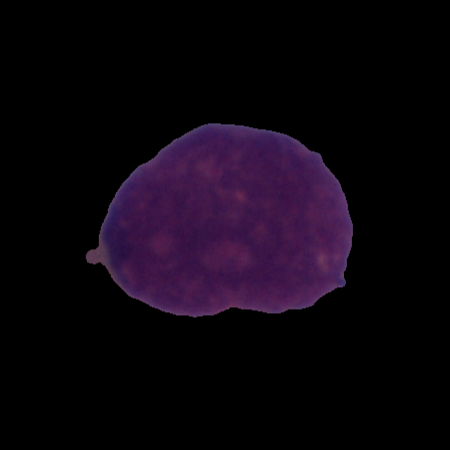
Label: cancer